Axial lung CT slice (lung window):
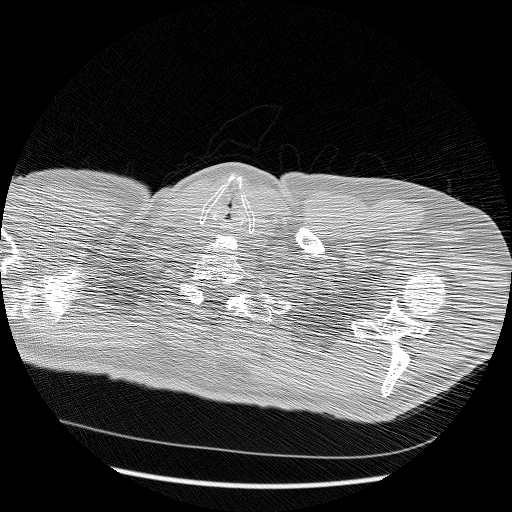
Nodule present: no